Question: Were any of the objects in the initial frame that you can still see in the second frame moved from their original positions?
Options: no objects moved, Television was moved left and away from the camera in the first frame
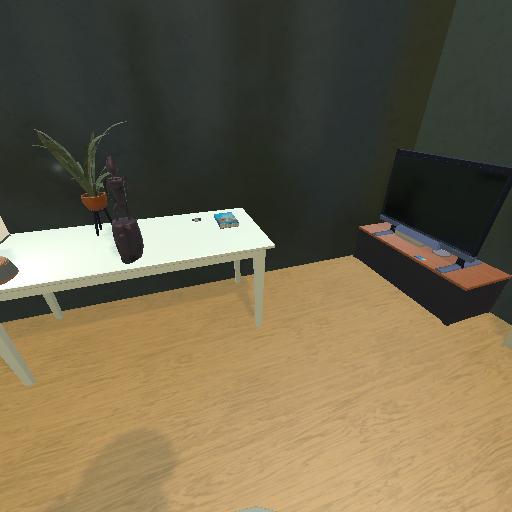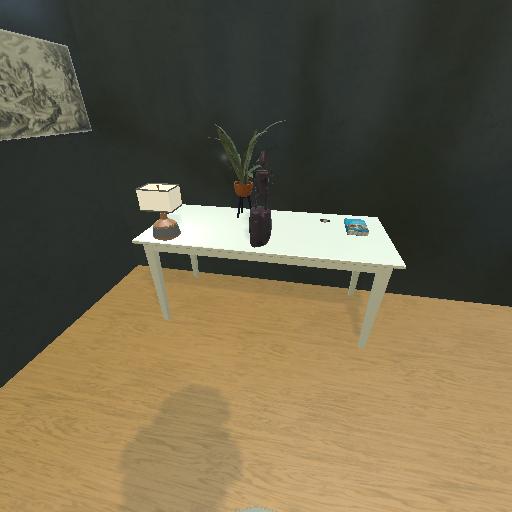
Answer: no objects moved